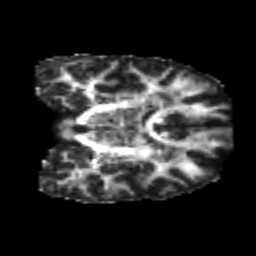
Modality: FA
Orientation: coronal
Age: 23
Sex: male
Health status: healthy
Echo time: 0.074 s